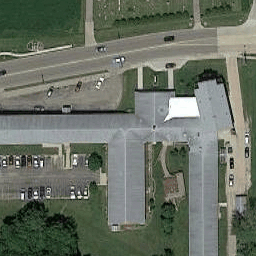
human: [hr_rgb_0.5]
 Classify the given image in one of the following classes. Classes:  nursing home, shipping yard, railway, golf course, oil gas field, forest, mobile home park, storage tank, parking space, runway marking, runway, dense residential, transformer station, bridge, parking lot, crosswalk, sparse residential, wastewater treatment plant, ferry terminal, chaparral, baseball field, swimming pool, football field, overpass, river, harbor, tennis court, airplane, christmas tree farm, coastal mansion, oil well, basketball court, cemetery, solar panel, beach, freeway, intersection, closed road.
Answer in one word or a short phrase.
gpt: nursing home